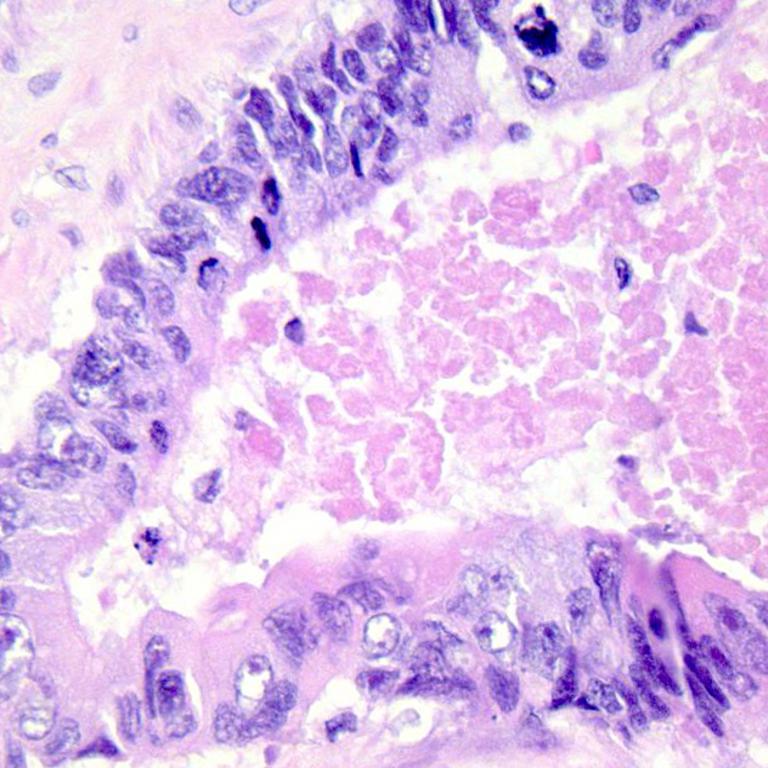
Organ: colon
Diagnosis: adenocarcinomas